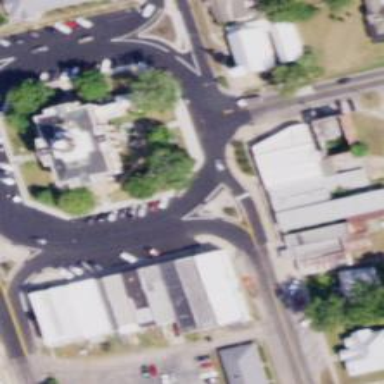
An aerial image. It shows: Circular junction on primary highway.